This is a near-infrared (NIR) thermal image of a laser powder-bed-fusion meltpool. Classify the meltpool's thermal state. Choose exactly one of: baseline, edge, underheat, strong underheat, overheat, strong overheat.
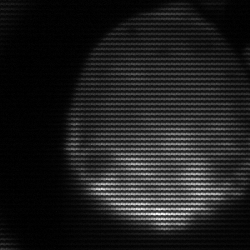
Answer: edge